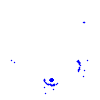
Particle: kaon